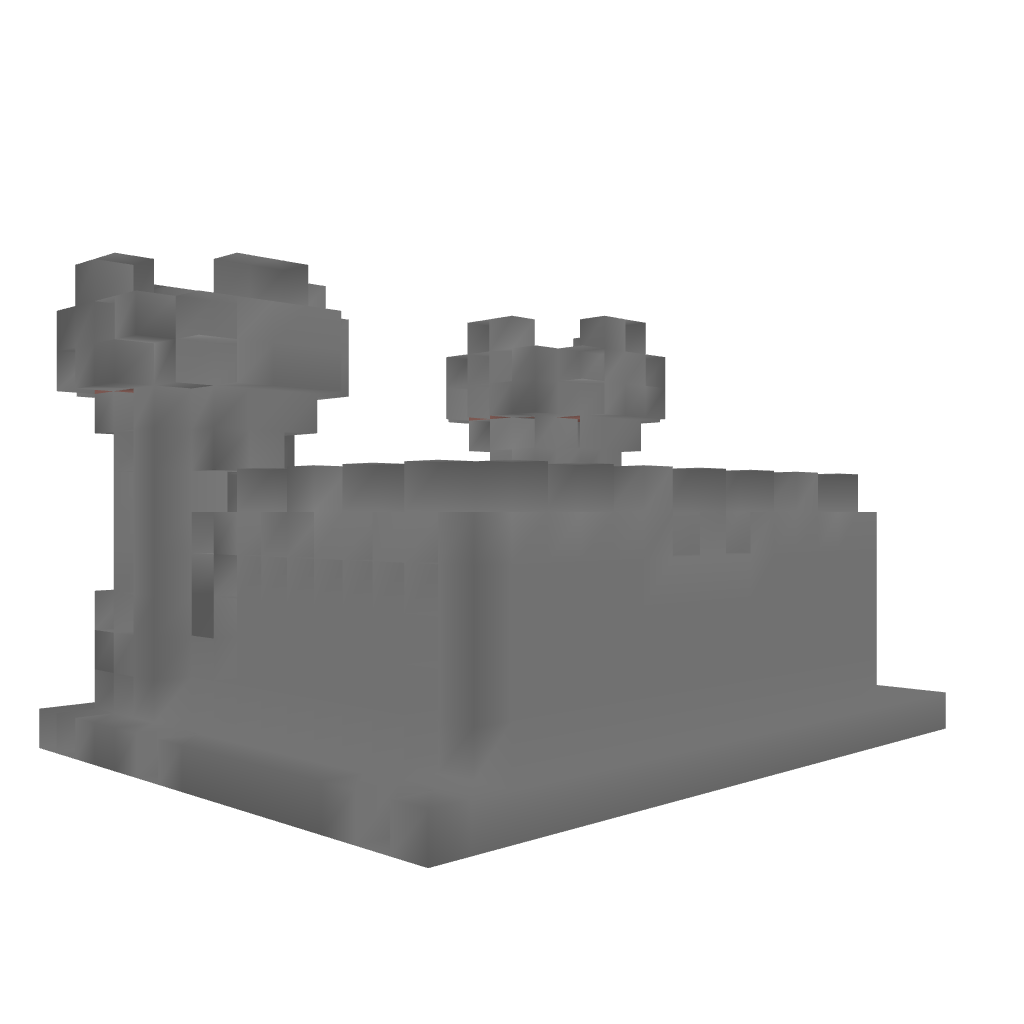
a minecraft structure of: A small castle 2 towers